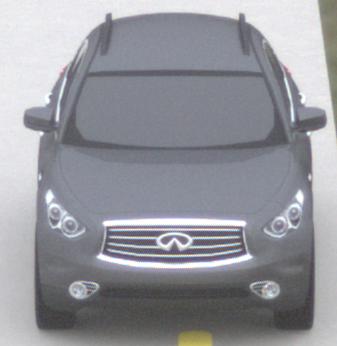
Make: Infiniti
Model: FX 37
Detailed model: FX (S51)
Model produced from: 2012/07
Model produced until: 2013/10
Doors: 5
Color: gray
Road condition: dry road
Daytime: morning or afternoon
Contrast: low contrast